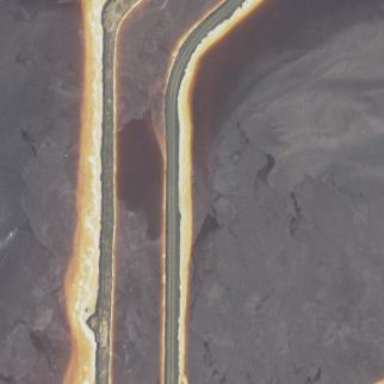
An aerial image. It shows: Salt pond.